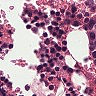
Metastatic tissue present: no